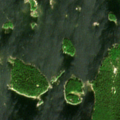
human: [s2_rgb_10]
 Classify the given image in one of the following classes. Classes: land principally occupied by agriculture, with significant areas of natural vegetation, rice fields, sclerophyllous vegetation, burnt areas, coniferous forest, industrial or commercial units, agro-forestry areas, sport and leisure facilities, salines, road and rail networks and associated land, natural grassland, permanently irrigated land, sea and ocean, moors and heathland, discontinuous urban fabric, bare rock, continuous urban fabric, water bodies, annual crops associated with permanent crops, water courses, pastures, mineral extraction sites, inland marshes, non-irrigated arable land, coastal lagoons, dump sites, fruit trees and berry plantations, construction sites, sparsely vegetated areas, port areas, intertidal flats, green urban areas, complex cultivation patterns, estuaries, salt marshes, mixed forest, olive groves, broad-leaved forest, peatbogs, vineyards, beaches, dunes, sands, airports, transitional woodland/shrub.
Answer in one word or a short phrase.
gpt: coniferous forest, sea and ocean